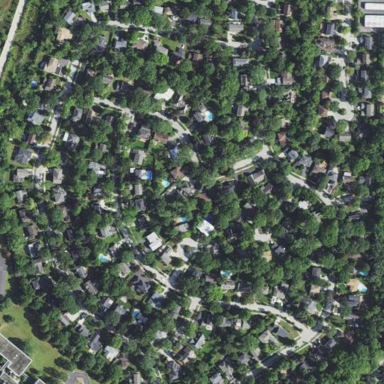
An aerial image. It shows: Residential neighbourhood.